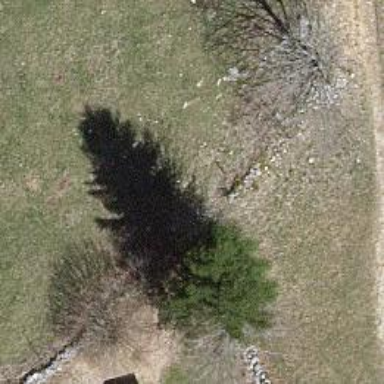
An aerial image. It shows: Dry stone wall barrier.